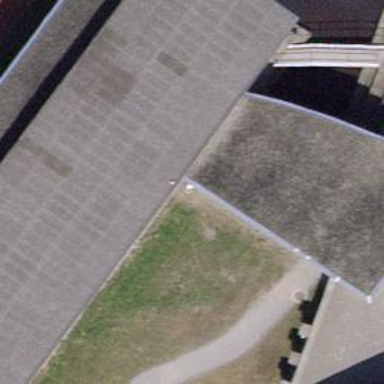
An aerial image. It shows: Brown bench in the vicinity.